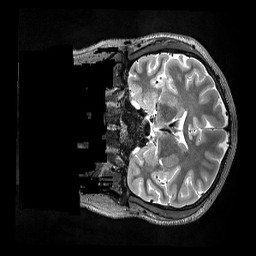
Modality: T2w
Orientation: coronal
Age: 22
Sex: male
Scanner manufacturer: siemens
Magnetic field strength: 3 T
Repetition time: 3.2 s
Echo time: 0.562 s